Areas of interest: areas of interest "No.9 Camp Light Modification Member Store (Car Cover Color Change and Detailing)"
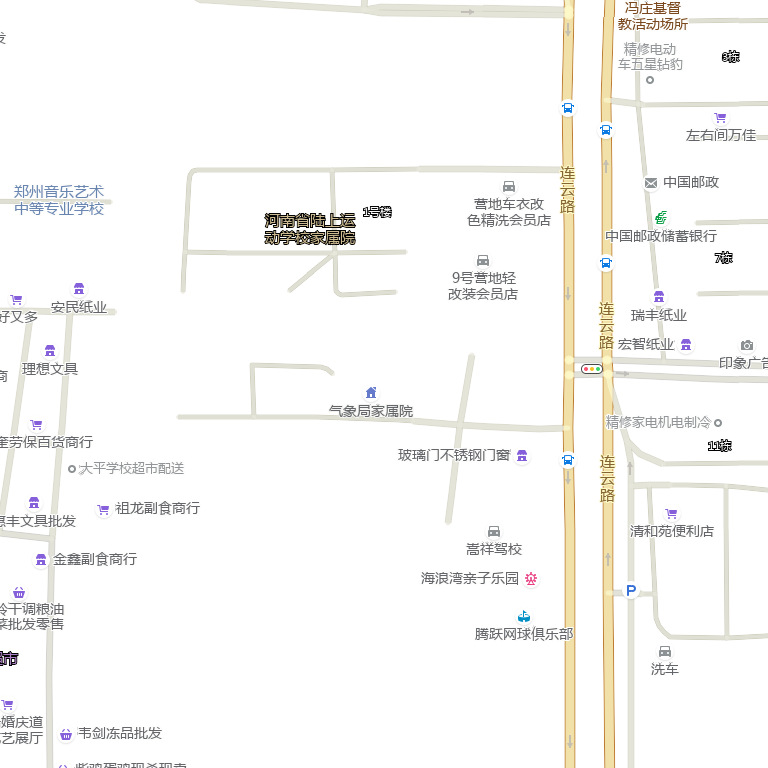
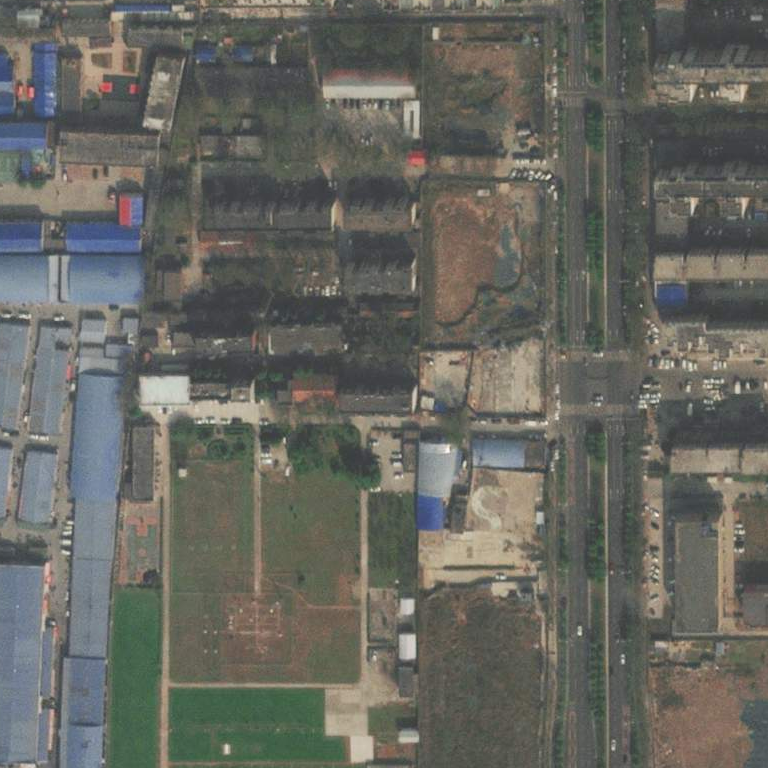